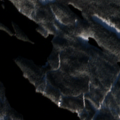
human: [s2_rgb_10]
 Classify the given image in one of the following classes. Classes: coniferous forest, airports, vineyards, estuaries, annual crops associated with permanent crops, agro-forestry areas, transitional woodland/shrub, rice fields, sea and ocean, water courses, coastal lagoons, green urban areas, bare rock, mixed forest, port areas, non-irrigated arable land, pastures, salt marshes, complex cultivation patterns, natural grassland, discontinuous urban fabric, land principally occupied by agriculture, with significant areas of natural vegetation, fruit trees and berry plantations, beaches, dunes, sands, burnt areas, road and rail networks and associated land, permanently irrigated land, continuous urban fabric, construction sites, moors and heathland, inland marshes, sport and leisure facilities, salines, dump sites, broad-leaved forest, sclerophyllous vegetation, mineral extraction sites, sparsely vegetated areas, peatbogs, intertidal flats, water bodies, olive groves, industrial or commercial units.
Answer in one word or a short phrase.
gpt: coniferous forest, mixed forest, water bodies